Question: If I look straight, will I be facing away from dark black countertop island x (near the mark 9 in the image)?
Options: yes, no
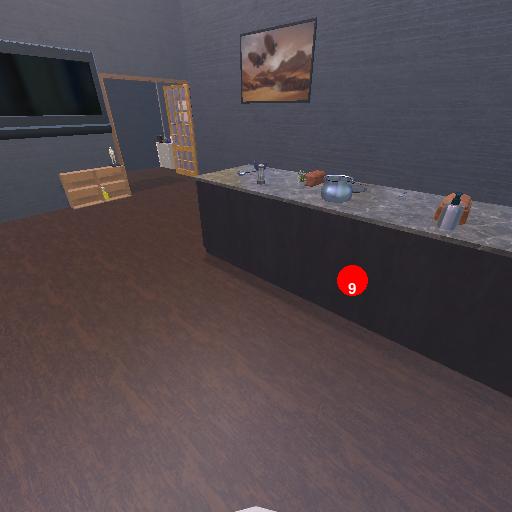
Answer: yes